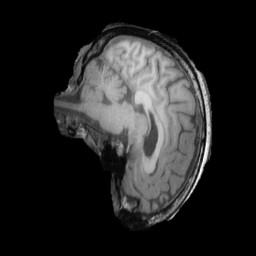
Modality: T1w
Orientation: sagittal
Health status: ill
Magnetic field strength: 3 T